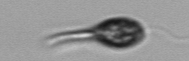
Label: Euglena